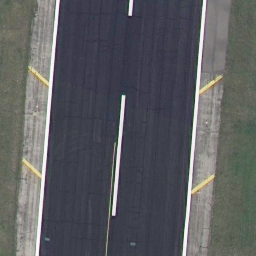
Label: runway